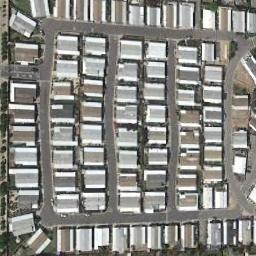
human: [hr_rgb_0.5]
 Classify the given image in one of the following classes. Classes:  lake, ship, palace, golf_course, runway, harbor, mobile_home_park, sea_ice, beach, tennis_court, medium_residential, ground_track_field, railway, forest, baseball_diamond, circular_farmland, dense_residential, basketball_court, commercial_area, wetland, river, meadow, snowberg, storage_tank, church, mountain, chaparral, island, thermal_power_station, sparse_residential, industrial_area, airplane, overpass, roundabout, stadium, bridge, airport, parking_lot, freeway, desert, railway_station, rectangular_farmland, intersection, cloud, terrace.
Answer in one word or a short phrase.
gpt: mobile_home_park